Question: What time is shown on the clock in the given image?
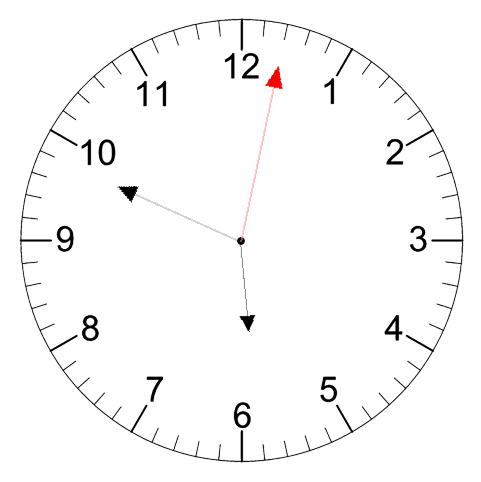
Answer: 05:49:02